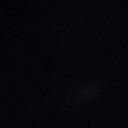
Screen state: off